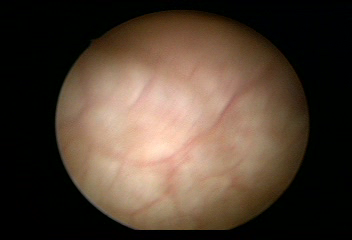
Modality: WLC
Class: Normal mucosa
Bladder cancer association: No